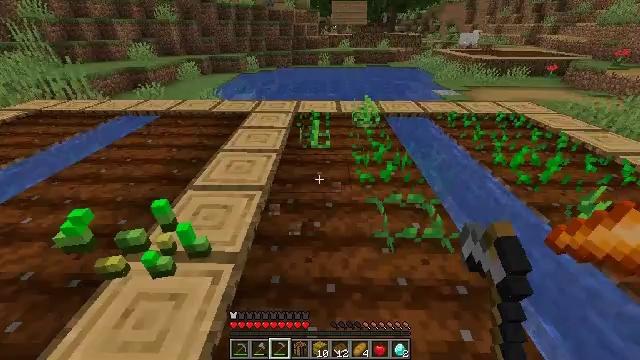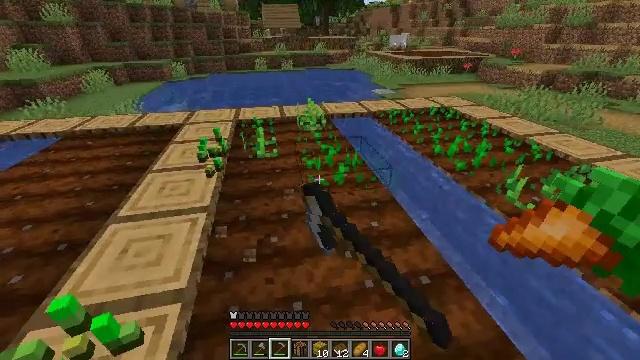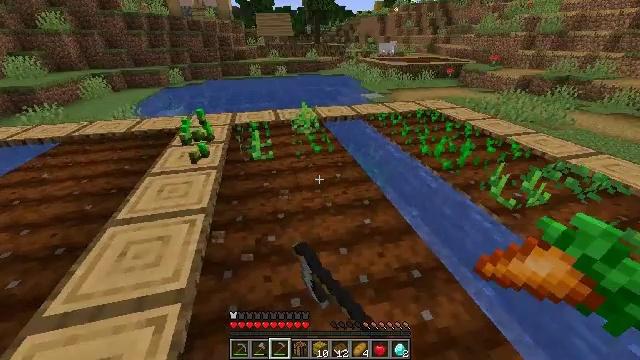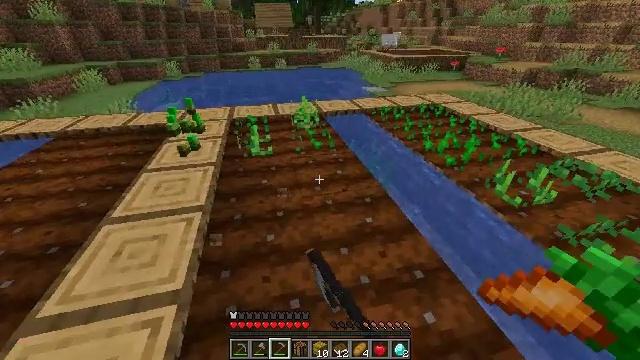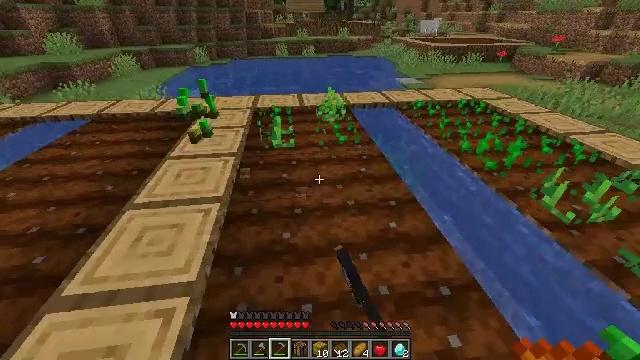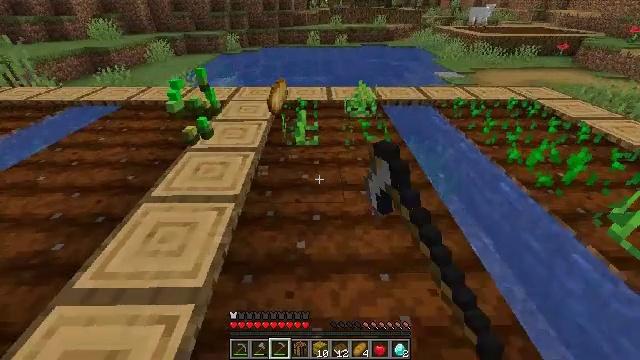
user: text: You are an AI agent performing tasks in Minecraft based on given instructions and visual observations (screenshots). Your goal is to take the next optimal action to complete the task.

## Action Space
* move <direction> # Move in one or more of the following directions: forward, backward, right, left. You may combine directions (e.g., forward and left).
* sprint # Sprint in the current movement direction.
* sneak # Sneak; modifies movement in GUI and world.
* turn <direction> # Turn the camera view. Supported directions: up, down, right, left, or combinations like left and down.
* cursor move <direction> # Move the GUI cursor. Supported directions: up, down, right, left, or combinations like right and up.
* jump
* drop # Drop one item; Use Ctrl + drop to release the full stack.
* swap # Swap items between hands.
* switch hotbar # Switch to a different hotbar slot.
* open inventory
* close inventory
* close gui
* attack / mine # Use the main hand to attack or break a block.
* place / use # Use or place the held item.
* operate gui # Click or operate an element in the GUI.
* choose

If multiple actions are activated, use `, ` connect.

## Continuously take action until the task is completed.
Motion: motion action
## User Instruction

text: Harvest carrots from the farmland.
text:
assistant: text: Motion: turn right and up, attack / mine
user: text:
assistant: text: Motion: turn right, attack / mine
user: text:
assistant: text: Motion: move forward, turn down, attack / mine
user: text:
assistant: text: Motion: move forward, turn left and down, attack / mine
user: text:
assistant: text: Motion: turn left and down, attack / mine
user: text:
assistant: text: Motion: attack / mine